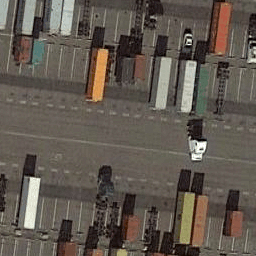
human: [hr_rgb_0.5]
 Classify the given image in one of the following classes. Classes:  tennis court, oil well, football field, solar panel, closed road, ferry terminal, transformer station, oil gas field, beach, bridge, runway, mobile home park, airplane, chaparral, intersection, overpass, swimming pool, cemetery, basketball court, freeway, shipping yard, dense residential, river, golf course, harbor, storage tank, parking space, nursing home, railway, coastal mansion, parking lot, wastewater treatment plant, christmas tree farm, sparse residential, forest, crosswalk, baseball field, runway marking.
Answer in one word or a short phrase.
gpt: shipping yard